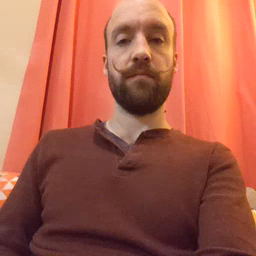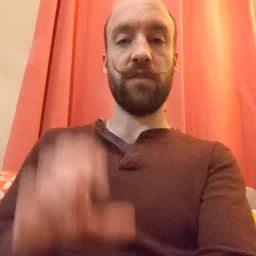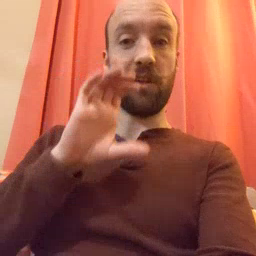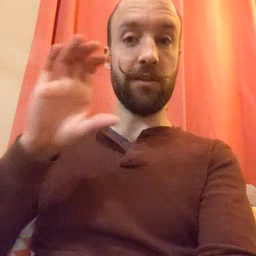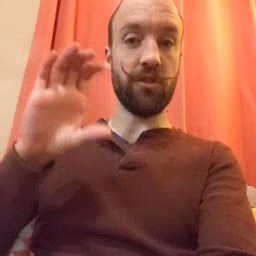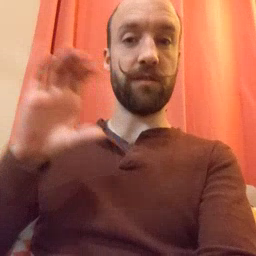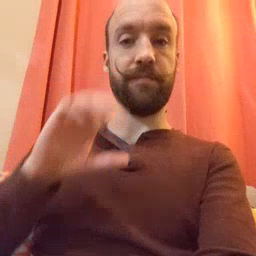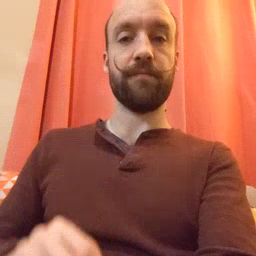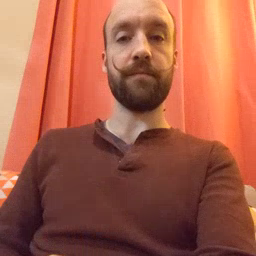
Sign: chocolate